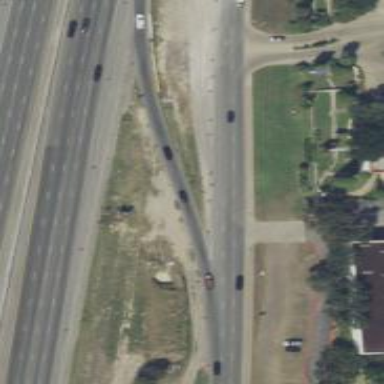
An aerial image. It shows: Secondary road with frontage road alongside.